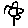
Label: flower